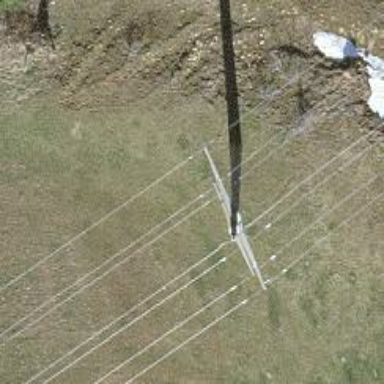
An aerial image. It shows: Minor power line with 3 cables.